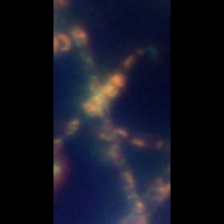
Taxon: Diatom_aggregate
Group: Diatoms